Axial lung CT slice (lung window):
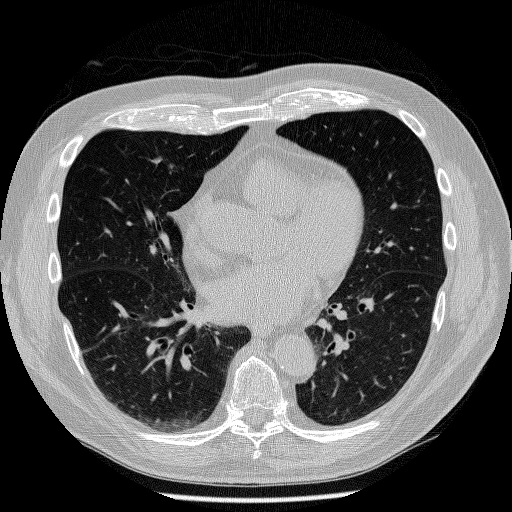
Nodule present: yes
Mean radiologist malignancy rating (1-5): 3